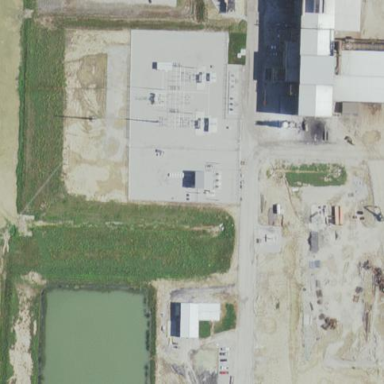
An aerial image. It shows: Industrial substation.